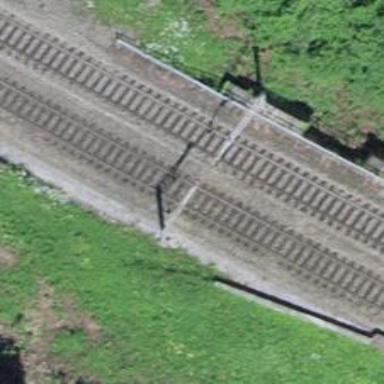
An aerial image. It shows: Single-track electrified railway with contact line.